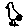
Label: bird